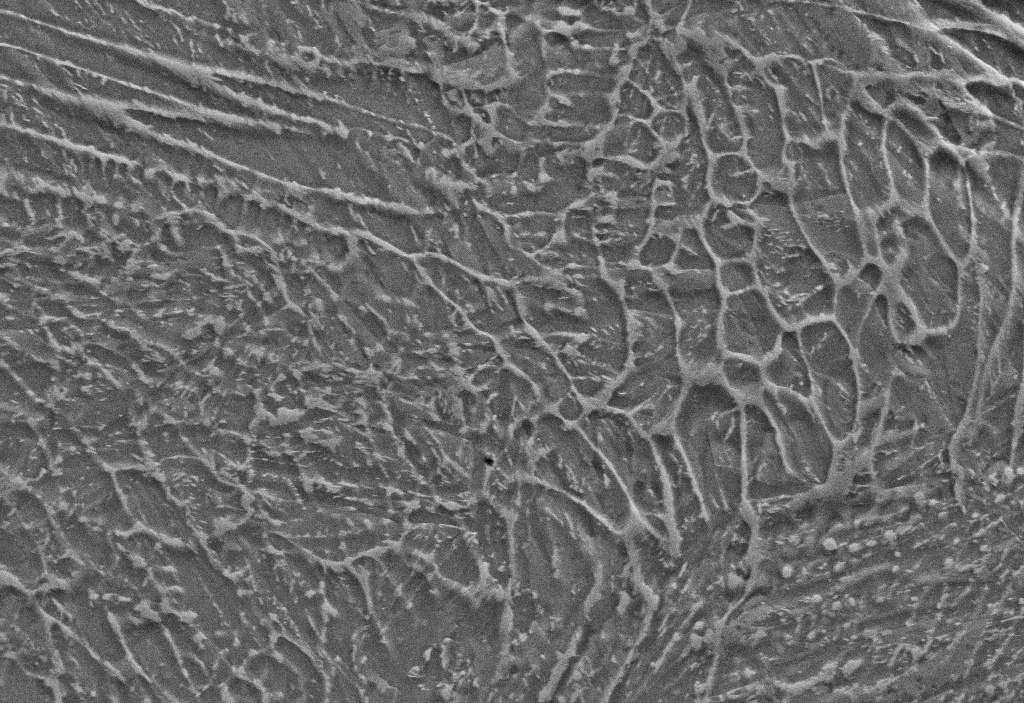
SEM micrograph, magnification: 10000x, scale bar: 2 µm
Phase areas (pixels) — Matrix: 301915; Austenite: 408822; Martensite/Austenite: 0; Precipitate: 9075; Defect: 60; total: 719872